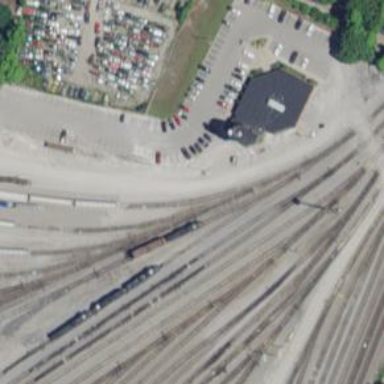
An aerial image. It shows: Railway yard.